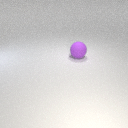
large purple rubber sphere